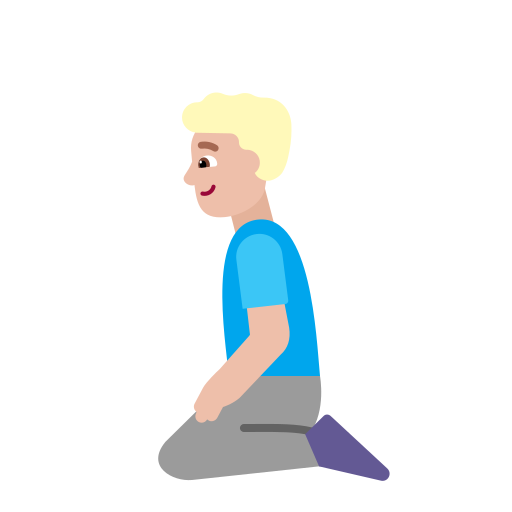
man kneeling flat  light